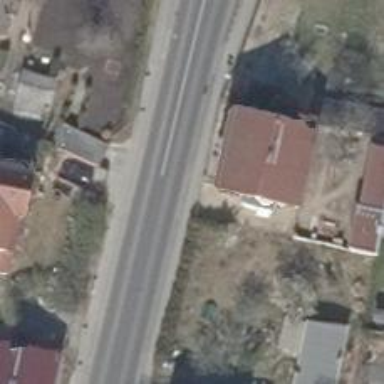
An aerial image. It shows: Sidewalk along the footway.